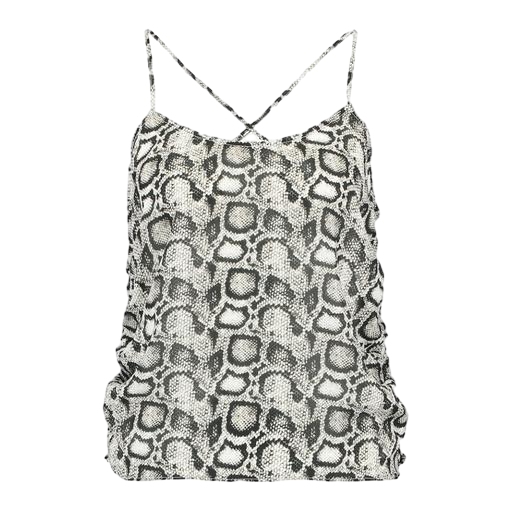
black and white patterned tank top, white printed tank top, patterned tank top, white background